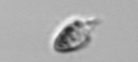
Label: Balanion